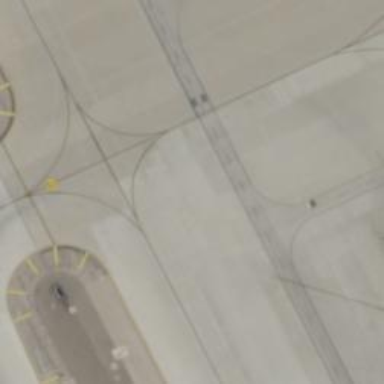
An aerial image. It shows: View of taxiway at the airport.